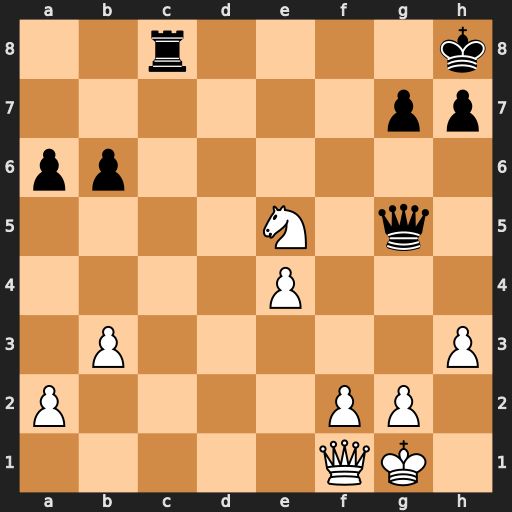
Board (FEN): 2r4k/6pp/pp6/4N1q1/4P3/1P5P/P4PP1/5QK1
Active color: w
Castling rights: -
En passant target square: -
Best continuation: Nf7+ Kg8 Nxg5